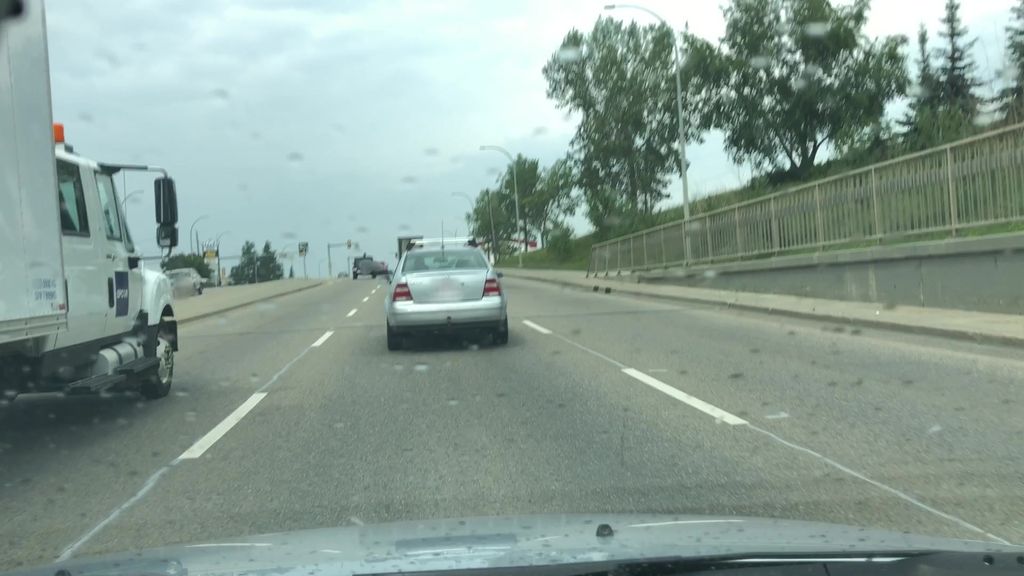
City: edmonton